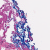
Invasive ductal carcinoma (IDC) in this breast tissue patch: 0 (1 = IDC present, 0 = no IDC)